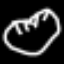
Label: clock